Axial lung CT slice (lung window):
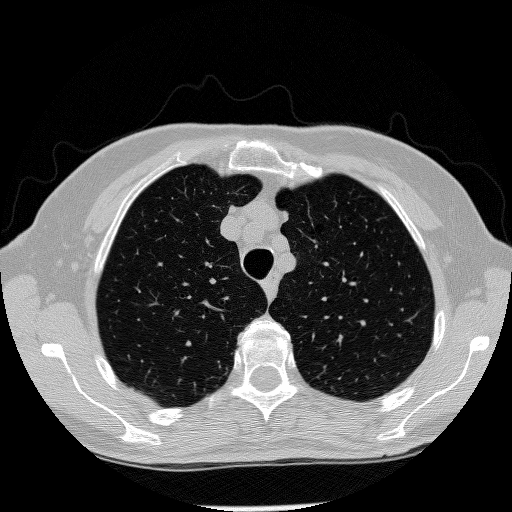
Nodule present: no